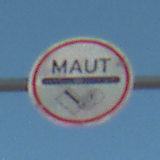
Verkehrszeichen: MautflichtigeStrecke
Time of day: SunriseSunset
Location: Outdoor (Nature)
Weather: Clear
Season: NotSpecified
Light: Natural